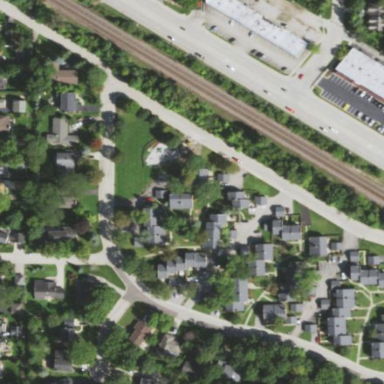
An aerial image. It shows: Residential area consisting of single-family homes.